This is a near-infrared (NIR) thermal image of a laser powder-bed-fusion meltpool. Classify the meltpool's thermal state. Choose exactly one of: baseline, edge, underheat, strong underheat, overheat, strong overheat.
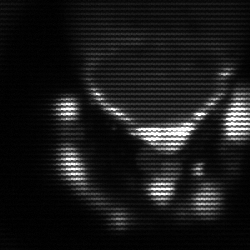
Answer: edge